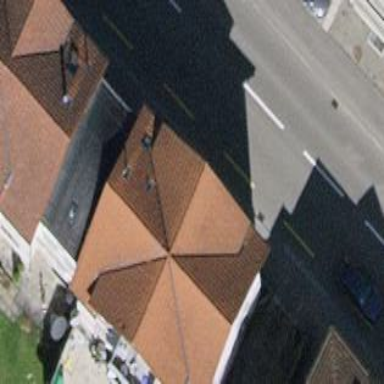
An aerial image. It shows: Gabled roof apartments building.